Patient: sex F, age 74
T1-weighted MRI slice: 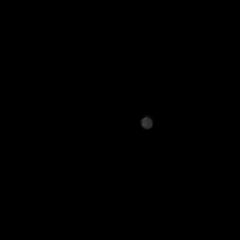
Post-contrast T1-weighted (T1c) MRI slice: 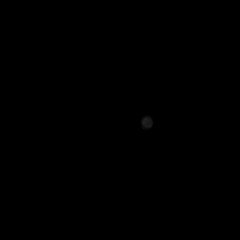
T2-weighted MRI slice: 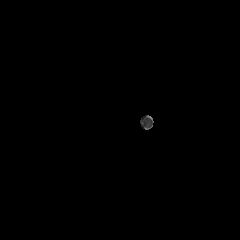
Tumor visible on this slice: no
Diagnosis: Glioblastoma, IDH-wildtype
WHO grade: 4